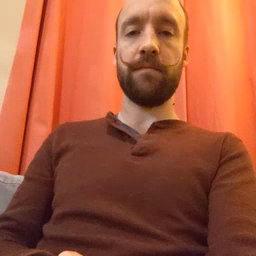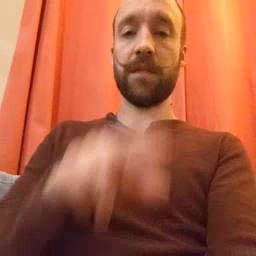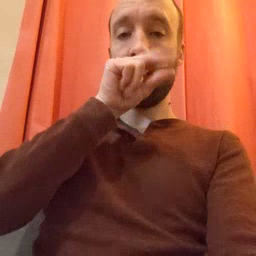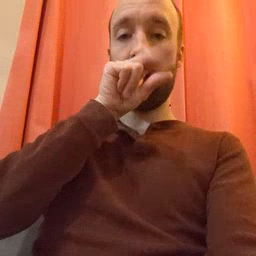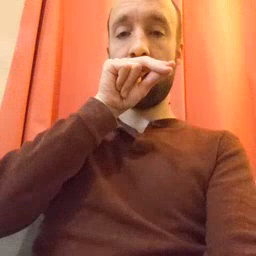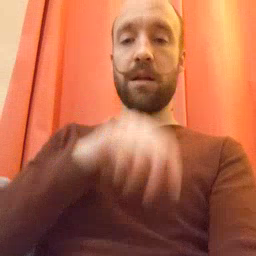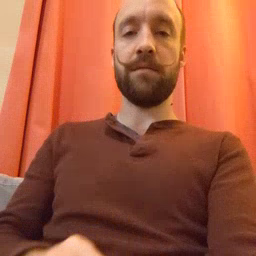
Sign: duck